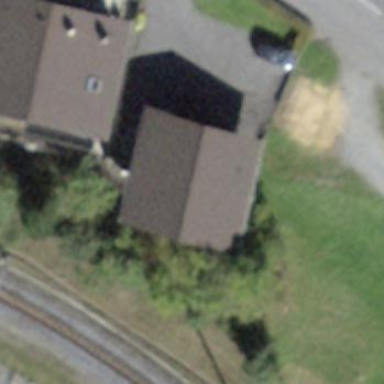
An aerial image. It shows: Garage.